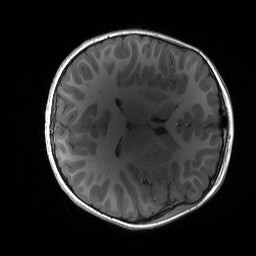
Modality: T1w
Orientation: axial
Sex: male
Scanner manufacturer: siemens
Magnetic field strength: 3 T
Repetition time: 1.9 s
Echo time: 0.00243 s